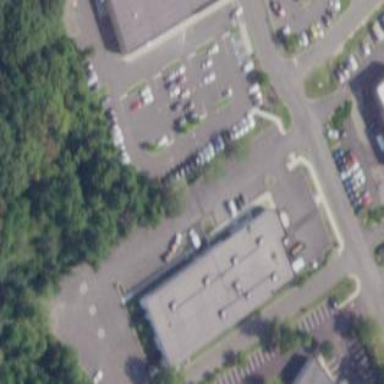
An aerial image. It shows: Building that houses car shop.